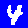
Digit: 4